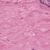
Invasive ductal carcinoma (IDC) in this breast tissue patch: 0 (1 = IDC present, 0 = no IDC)